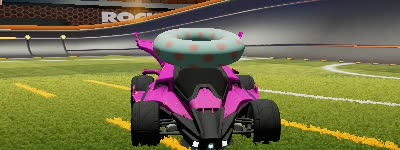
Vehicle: aftershock